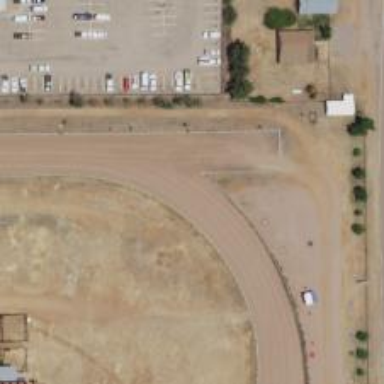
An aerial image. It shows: Track designed for horse racing in leisure land setting.